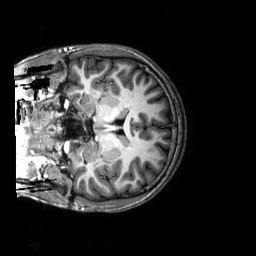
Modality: T1w
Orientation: coronal
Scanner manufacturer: philips
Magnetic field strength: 3 T
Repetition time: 0.0096 s
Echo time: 0.0046 s